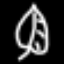
Label: leaf